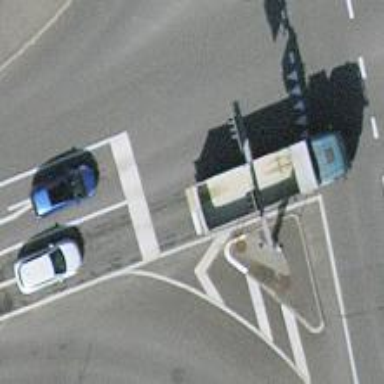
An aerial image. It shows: Road with traffic signals.